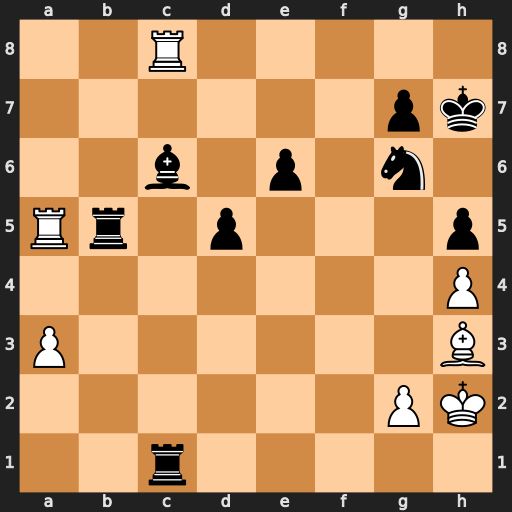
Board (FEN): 2R5/6pk/2b1p1n1/Rr1p3p/7P/P6B/6PK/2r5
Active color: w
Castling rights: -
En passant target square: -
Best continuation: Rxb5 Bxb5 Rxc1